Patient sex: M
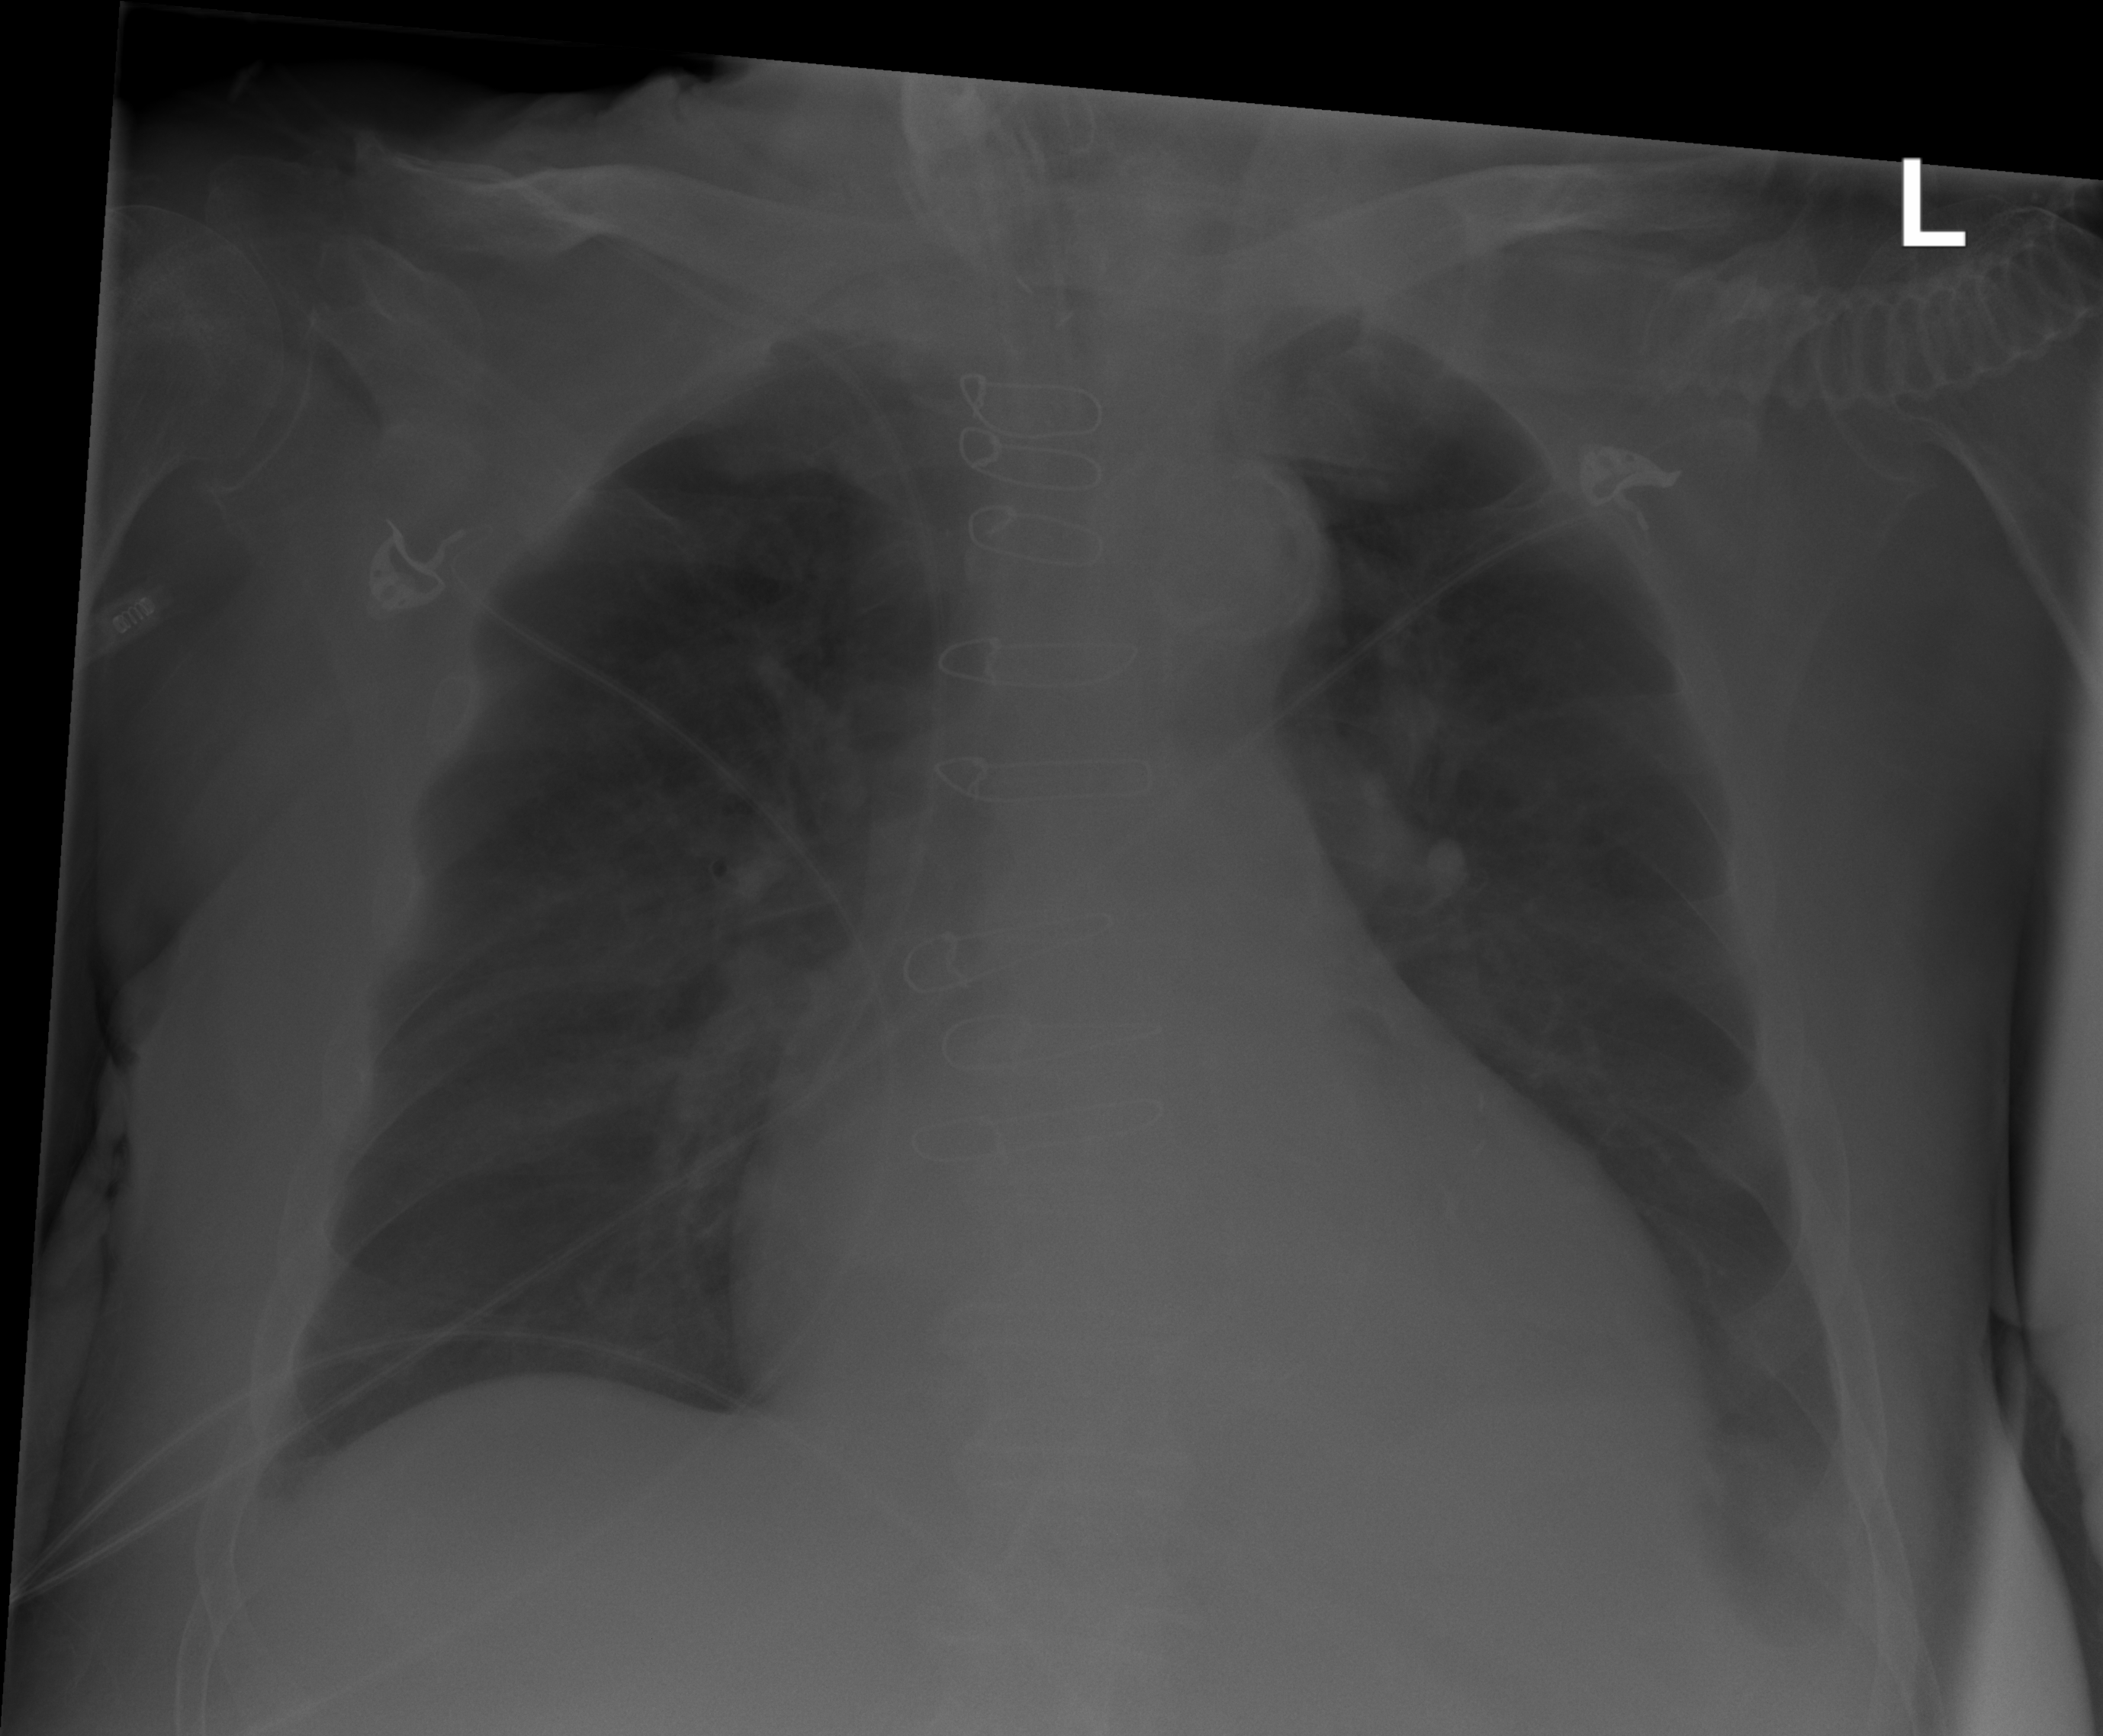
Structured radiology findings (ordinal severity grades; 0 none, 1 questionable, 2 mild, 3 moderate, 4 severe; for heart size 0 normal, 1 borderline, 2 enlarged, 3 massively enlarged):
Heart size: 2
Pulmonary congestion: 0
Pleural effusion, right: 2
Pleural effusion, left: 2
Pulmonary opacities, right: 0
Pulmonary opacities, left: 0
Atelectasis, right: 2
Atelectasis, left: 2